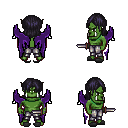
a pixel art fantasy rpg character, male body template, orc, green skin, purple wings, metal pants, raven long bangs hairstyle, gray slippers, dagger, four views (front, back, left, right), 2x2 character sprite sheet, small pixel art, hard edges, no anti-aliasing